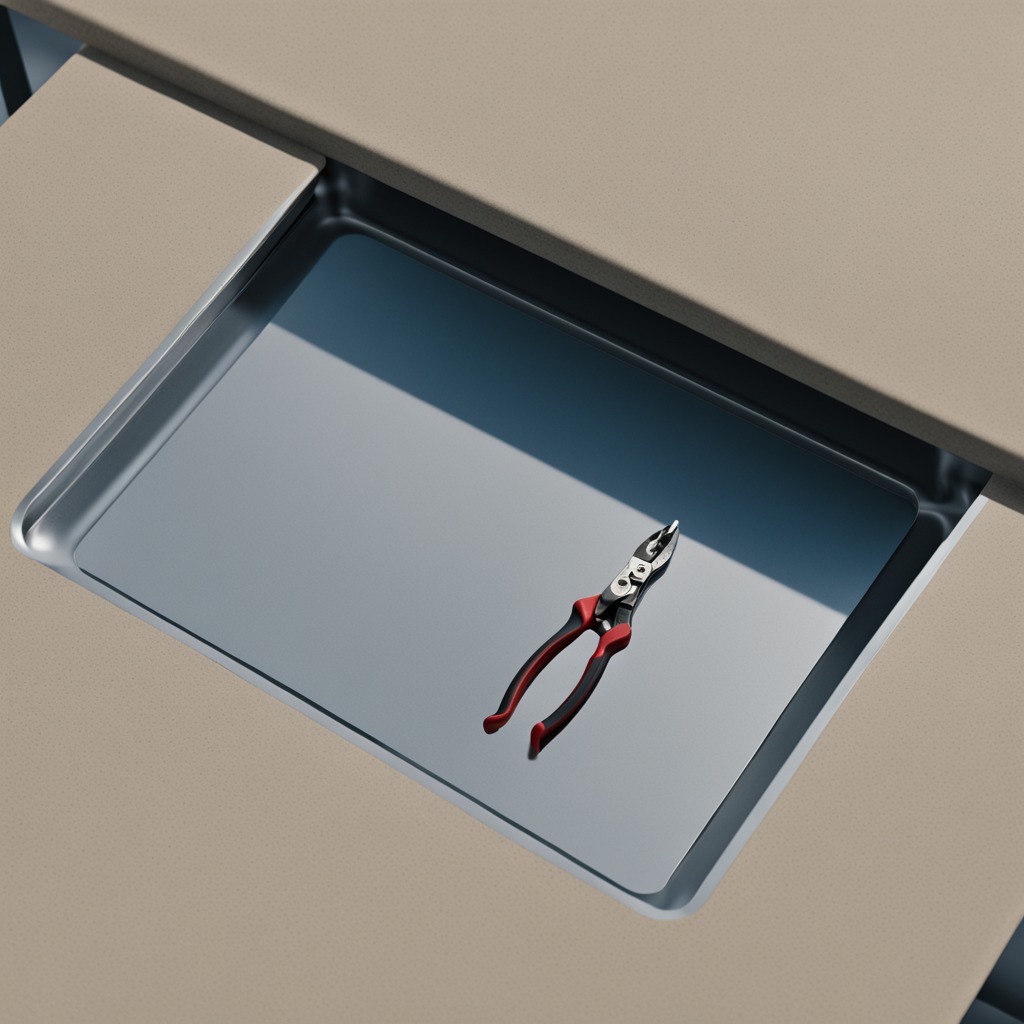
A plier is lying on a clean utility table in a temporary outdoor tool station.